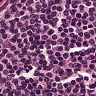
Metastatic tissue present: no